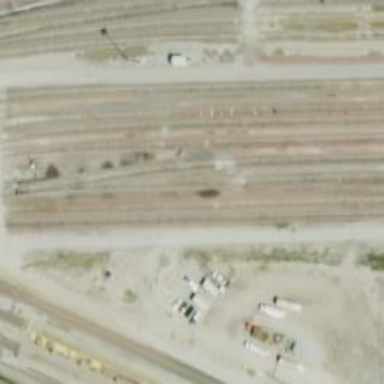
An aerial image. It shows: Railway yard in service.